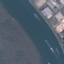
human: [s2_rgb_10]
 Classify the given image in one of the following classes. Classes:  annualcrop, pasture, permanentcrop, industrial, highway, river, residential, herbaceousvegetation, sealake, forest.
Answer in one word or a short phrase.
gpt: River